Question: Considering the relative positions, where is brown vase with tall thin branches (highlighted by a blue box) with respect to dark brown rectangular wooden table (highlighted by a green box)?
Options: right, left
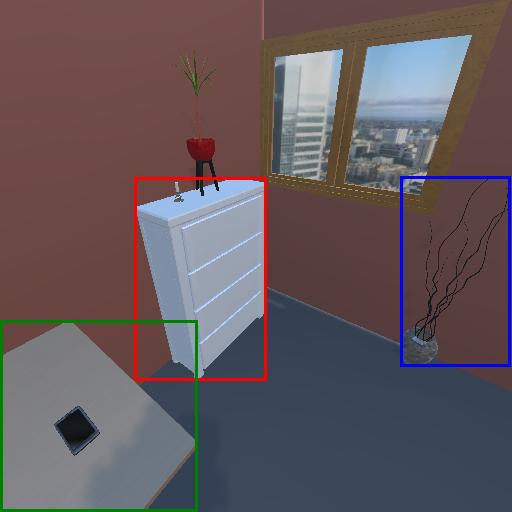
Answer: right